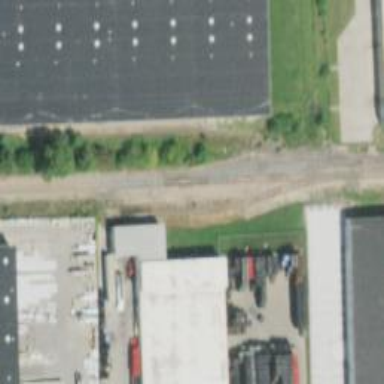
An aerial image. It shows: Rail spur service.